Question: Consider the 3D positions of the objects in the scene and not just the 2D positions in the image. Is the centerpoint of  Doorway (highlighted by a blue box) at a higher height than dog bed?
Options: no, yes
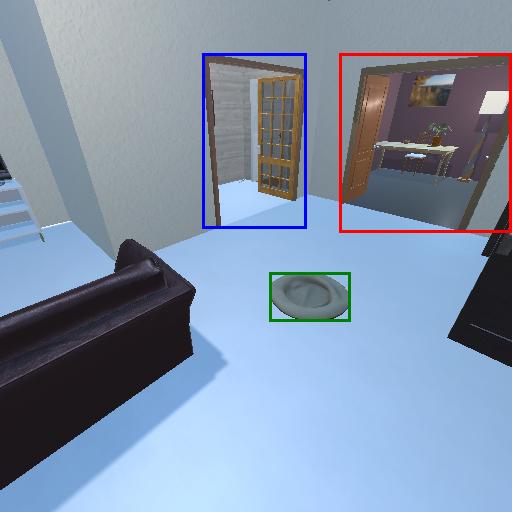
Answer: no